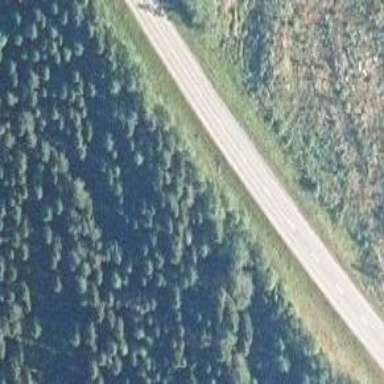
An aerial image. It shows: Asphalt road classified as trunk highway.